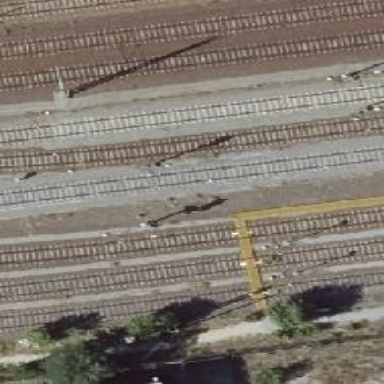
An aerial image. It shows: Railway signal.